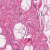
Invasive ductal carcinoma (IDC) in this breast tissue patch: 0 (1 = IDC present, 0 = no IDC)